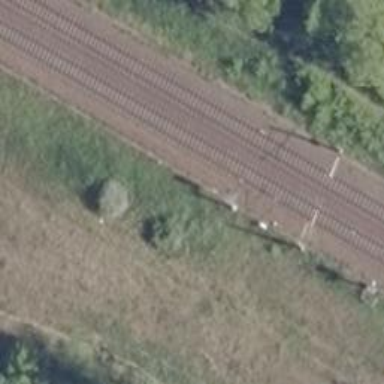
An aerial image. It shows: Railway signal.